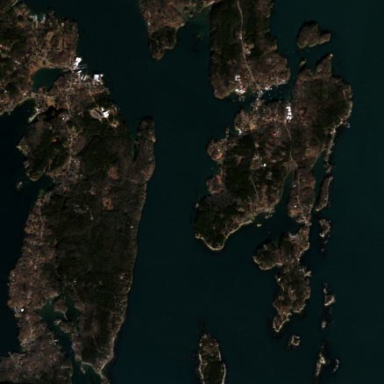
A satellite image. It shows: Island with natural coastline.